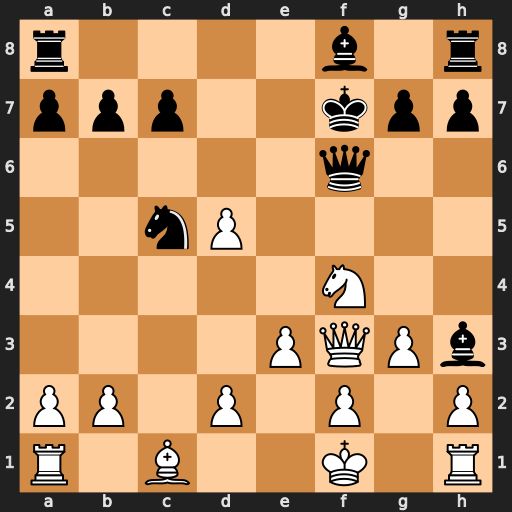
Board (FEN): r4b1r/ppp2kpp/5q2/2nP4/5N2/4PQPb/PP1P1P1P/R1B2K1R
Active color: w
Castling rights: -
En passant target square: -
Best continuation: Nxh3 Qxf3 Ng5+ Kg8 Nxf3